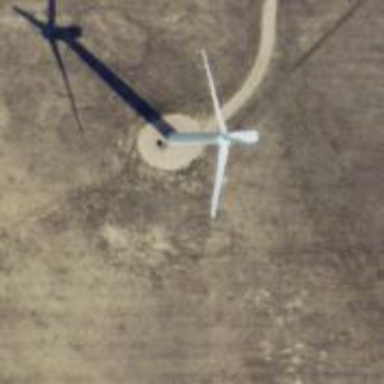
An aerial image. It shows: Wind generator powered by wind turbine.